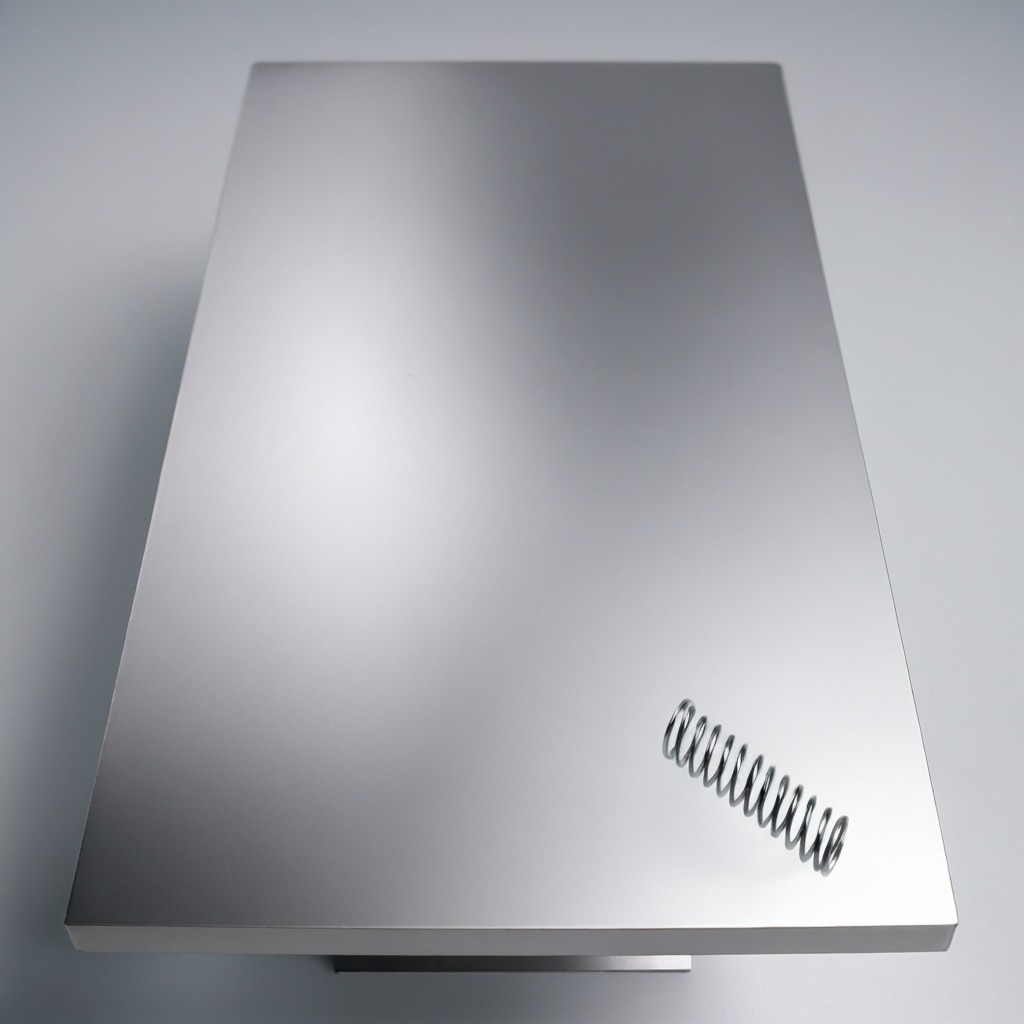
A coiled metal spring is lying on the stainless steel table in a high-end prototyping lab.